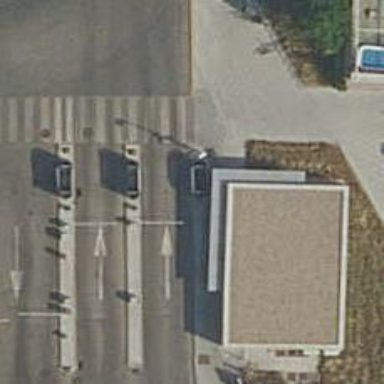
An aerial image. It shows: Lift gate barrier.